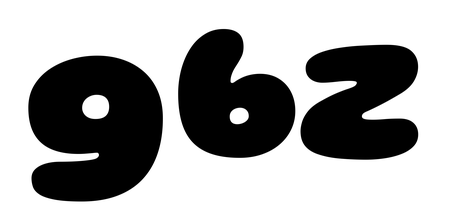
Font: Gluten_Black